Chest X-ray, PA view. Patient: 60 years old, sex F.
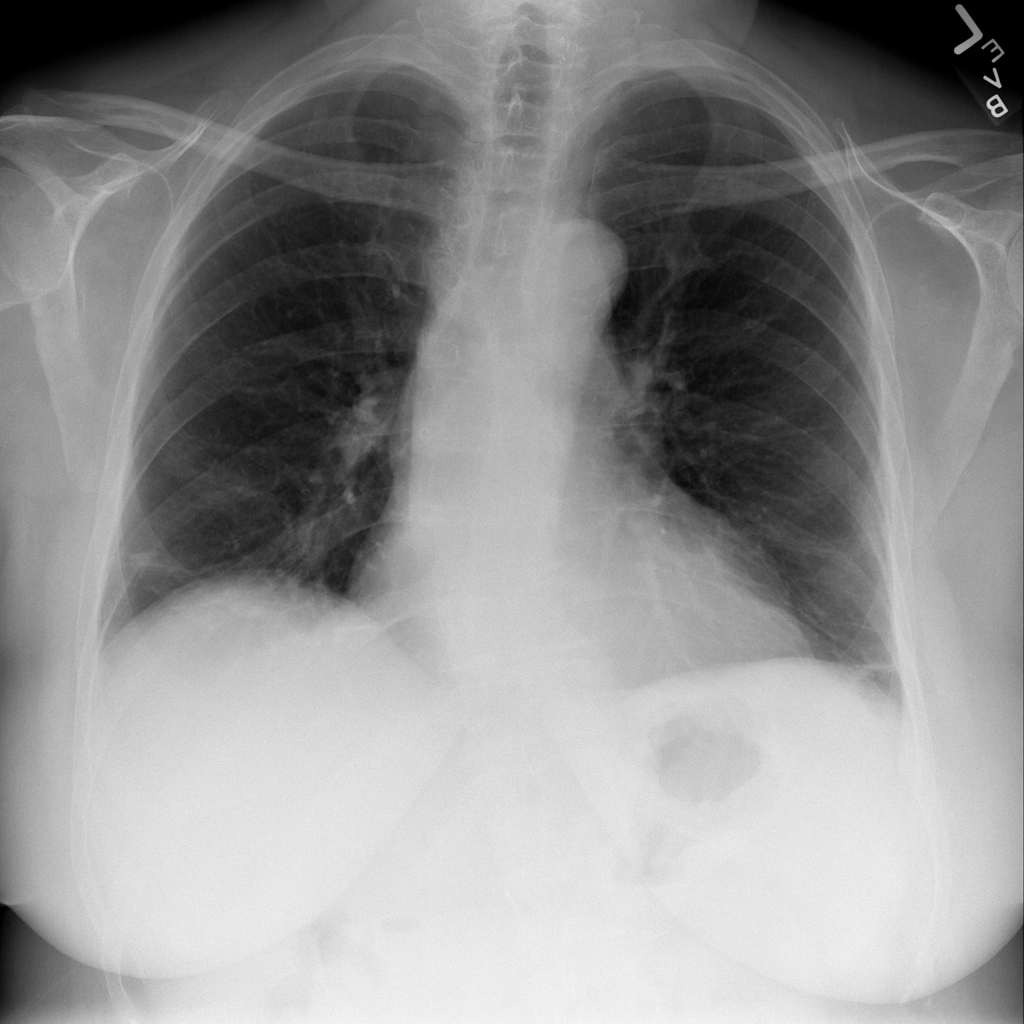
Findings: No Finding